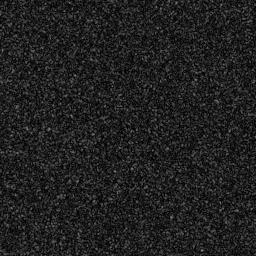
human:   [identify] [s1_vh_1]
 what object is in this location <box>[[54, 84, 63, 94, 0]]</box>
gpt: <ref>1 medium ship at the bottom</ref>